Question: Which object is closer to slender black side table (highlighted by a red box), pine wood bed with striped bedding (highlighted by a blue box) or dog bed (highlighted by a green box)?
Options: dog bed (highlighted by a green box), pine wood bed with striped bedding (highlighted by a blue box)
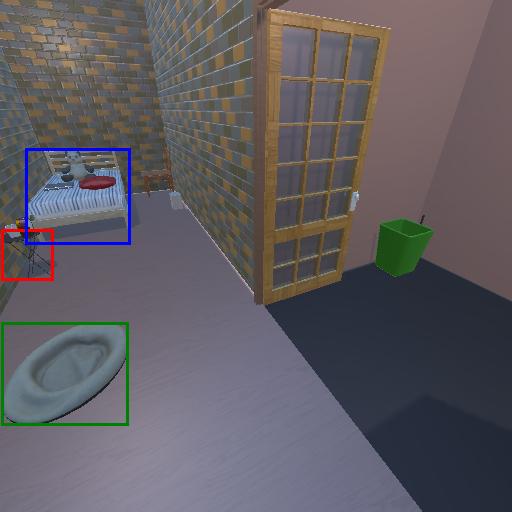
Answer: dog bed (highlighted by a green box)